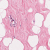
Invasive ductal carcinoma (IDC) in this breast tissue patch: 0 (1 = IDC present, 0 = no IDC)